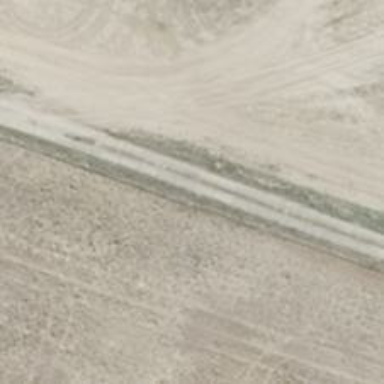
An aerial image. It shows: Track road with concrete lanes of grade1 quality.